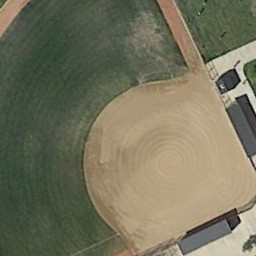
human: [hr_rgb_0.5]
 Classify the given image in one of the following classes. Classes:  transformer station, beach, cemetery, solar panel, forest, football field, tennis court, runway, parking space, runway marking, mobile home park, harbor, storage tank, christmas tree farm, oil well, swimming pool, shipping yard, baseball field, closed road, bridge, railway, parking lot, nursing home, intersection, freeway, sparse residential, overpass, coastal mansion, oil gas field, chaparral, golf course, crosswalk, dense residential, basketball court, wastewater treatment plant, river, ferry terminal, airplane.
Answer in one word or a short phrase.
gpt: baseball field